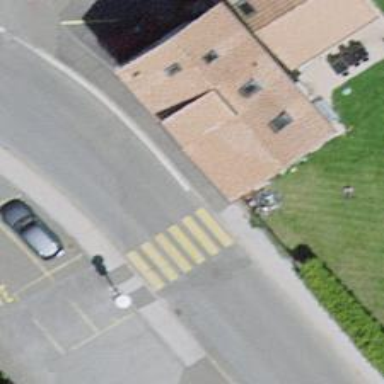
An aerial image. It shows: Uncontrolled and marked road crossing.